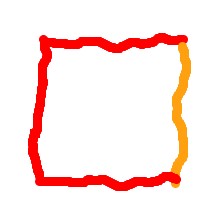
Shape: square